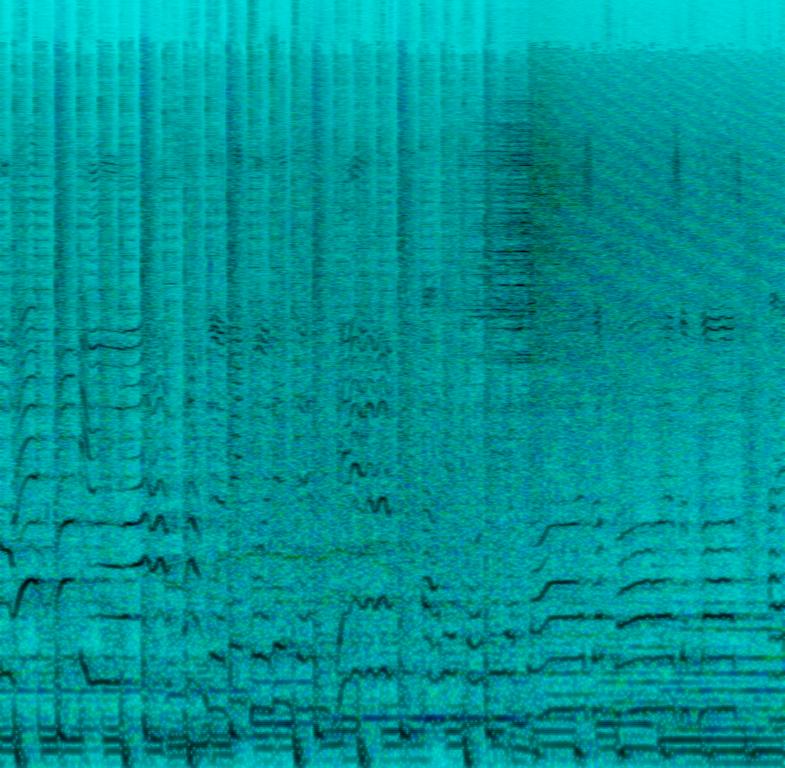
The low quality recording features a live performance of a pop song and it consists of a passionate boy vocal singing over wide synth melody, reversed crash riser, punchy kick and snare hits, shimmering hi hats, groovy synth bass and later sustained synth bass. There is some crowd noise and cheering sounds. It sounds addictive, energetic and exciting.